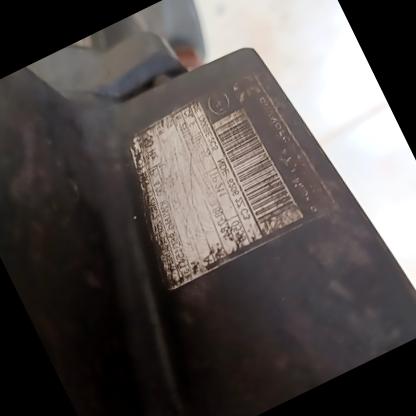
Klasa: tabliczka-znamionowa